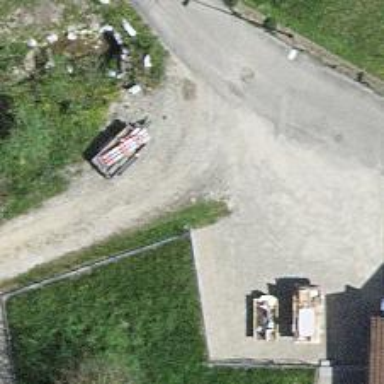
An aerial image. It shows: Unpaved driveway designed for service vehicles.